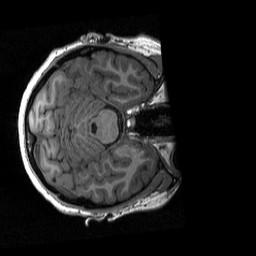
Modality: T1w
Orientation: axial
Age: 21
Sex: female
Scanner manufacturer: siemens
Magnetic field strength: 3 T
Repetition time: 2.3 s
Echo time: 0.00298 s